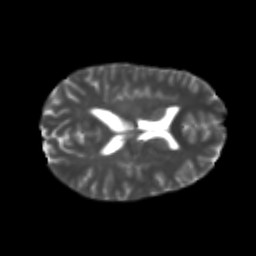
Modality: T2w
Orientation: axial
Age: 24
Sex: female
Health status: healthy
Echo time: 0.074 s